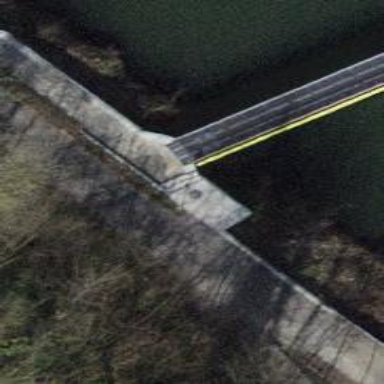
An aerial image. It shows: Footway bridge with metal surface.